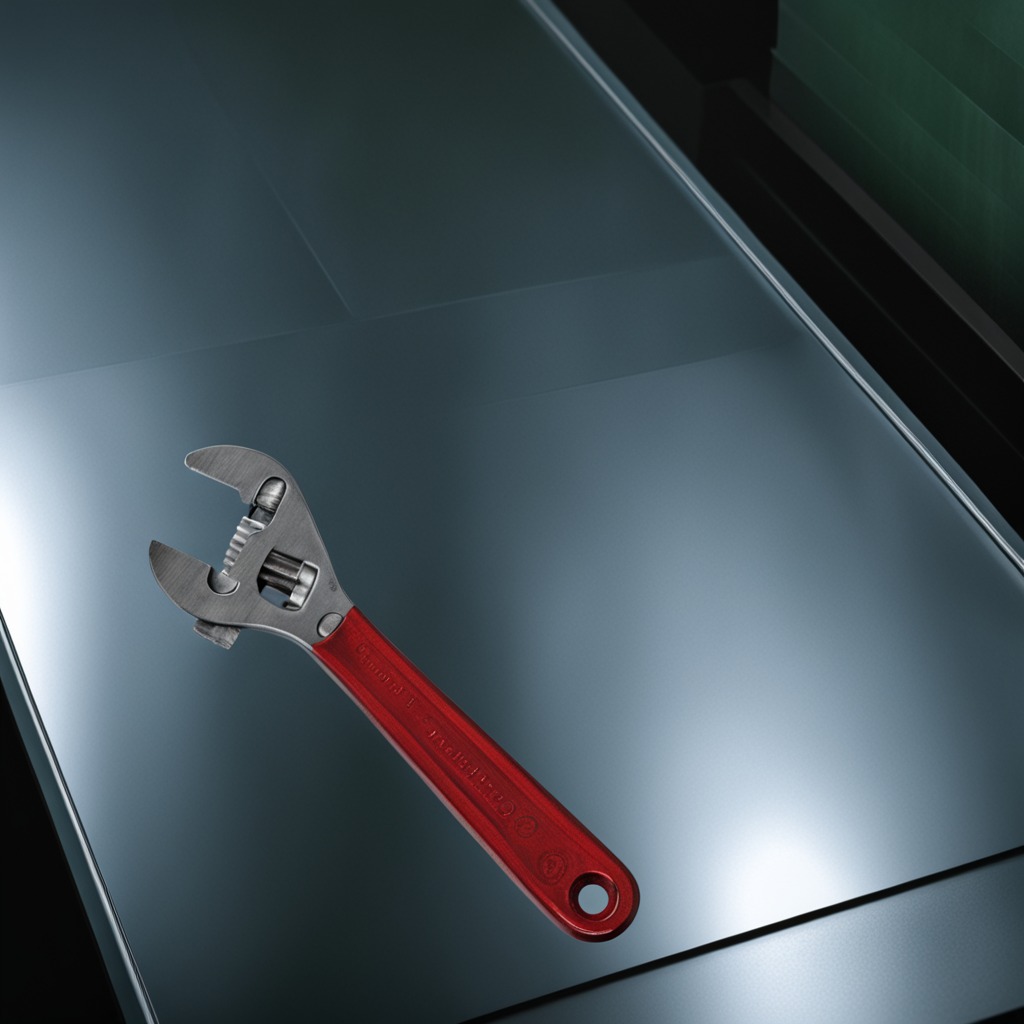
An wrench lies on a clean empty table in a railway signal maintenance room.